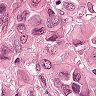
Metastatic tissue present: yes